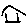
Label: house